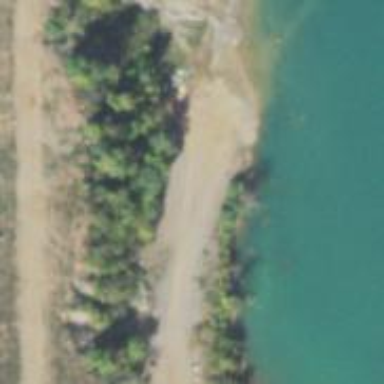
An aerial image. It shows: Quarry area.